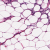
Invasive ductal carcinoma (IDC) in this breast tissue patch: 1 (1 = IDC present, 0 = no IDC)